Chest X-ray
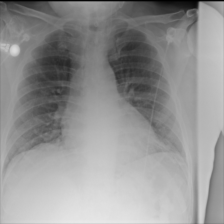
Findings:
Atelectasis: negative
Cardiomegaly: negative
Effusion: negative
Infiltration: negative
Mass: negative
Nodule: negative
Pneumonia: negative
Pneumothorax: negative
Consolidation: negative
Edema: negative
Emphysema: negative
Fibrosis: negative
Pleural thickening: negative
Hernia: negative